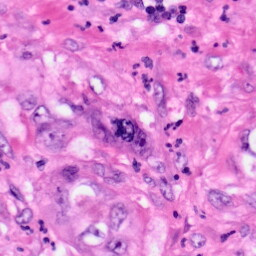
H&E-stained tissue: Pancreatic